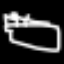
Label: bed